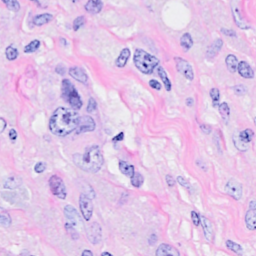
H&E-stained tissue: Breast